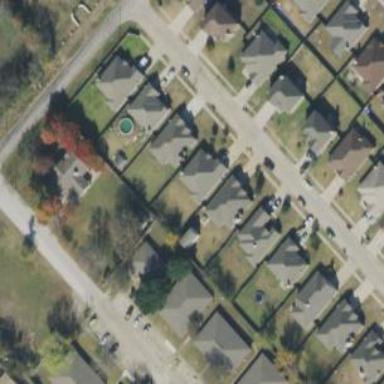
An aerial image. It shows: Residential area with individual plots.